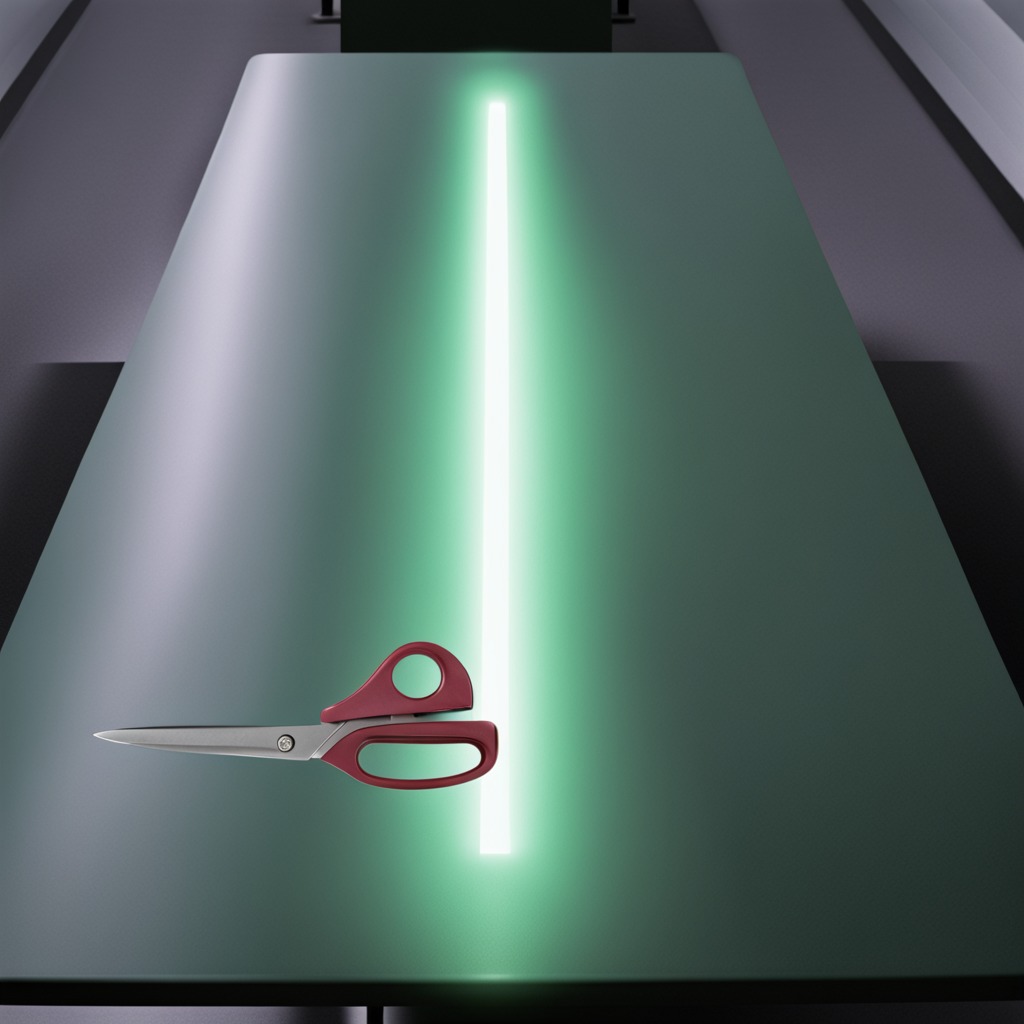
A scissor is lying on a clean empty table in a railway signal maintenance room lit by harsh overhead fluorescents photorealistic surface textures crisp shadows high dynamic range